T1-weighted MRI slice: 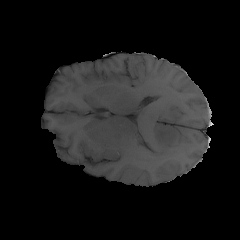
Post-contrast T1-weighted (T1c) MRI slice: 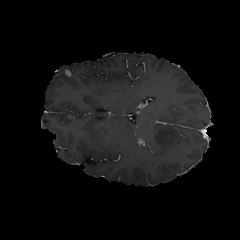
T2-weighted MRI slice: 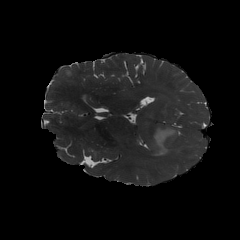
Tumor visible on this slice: yes